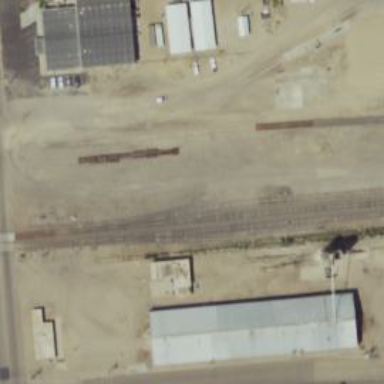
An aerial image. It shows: Railway siding with rails.